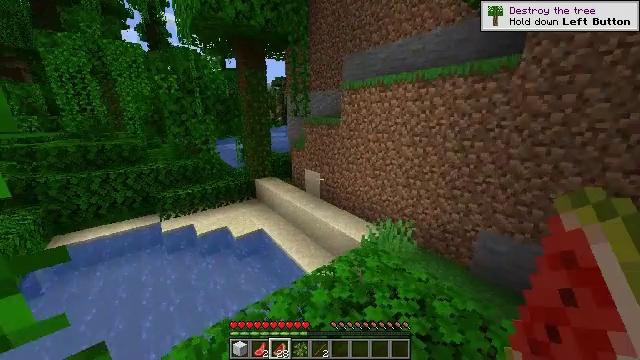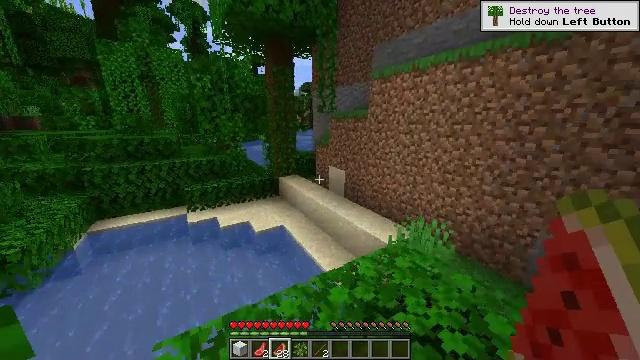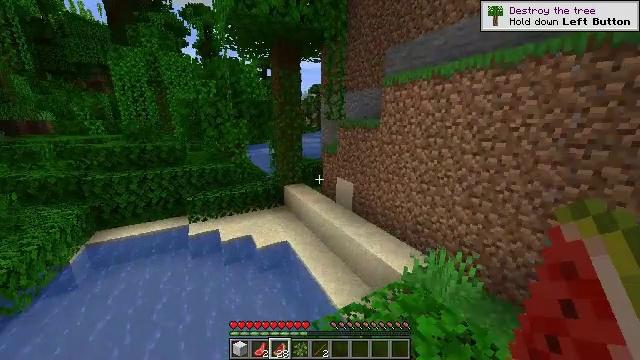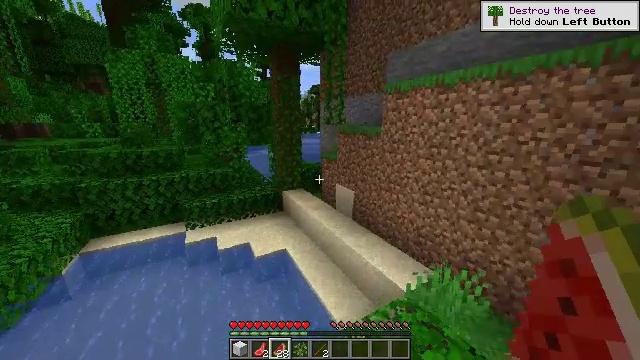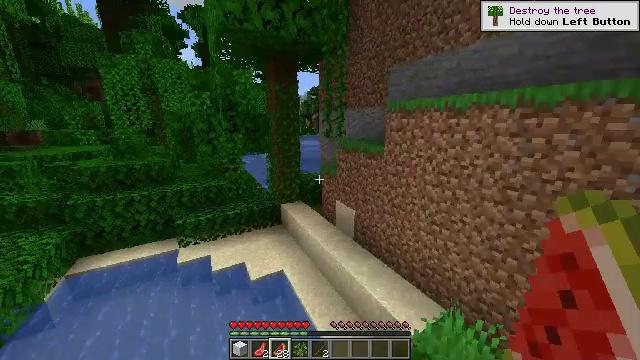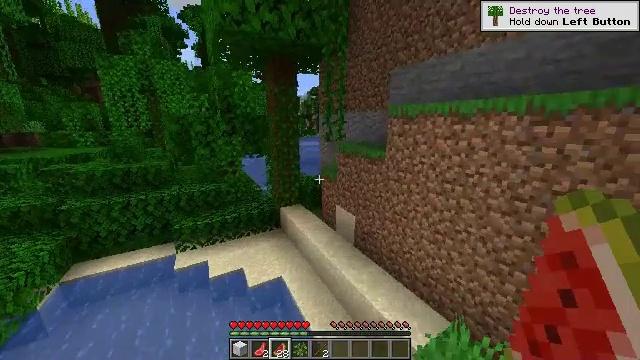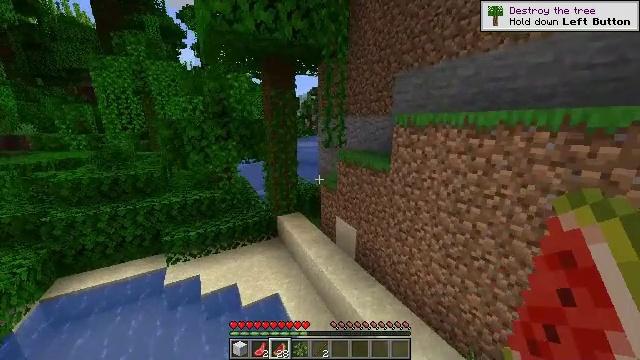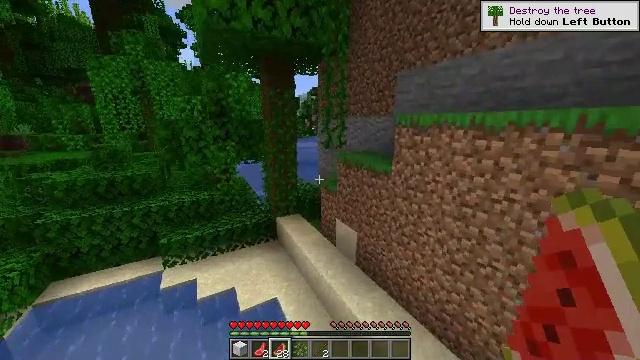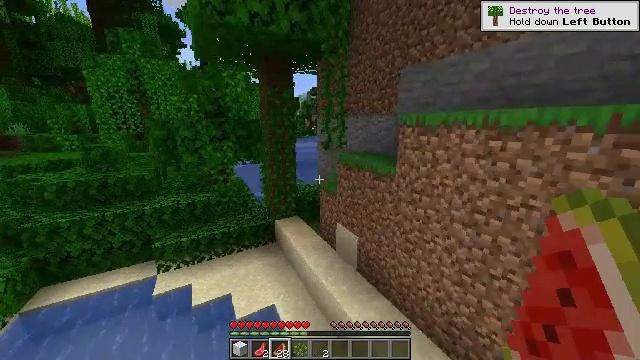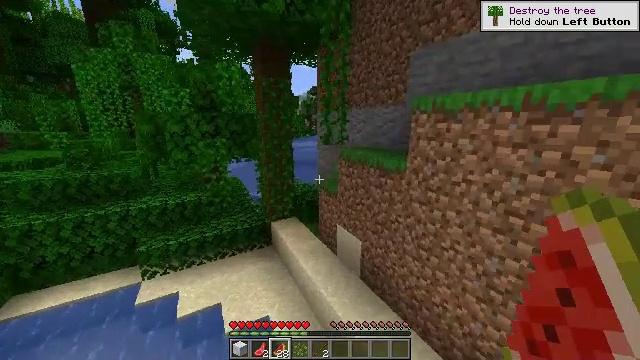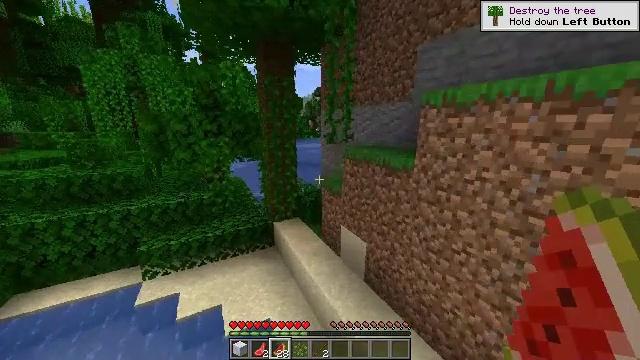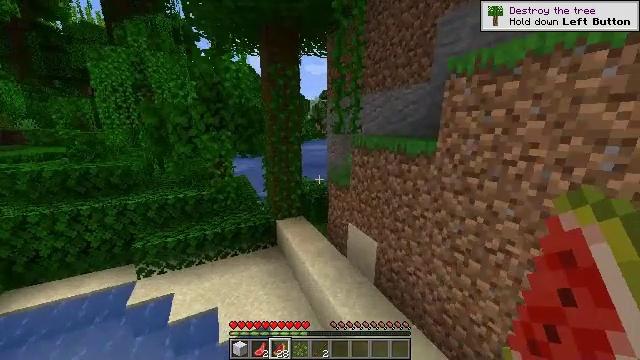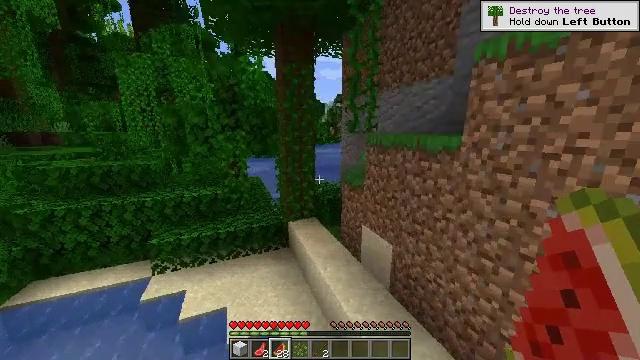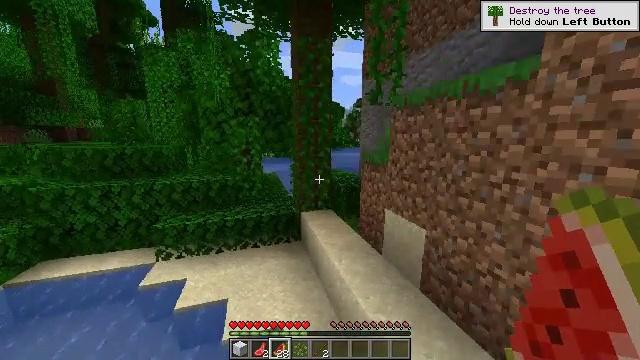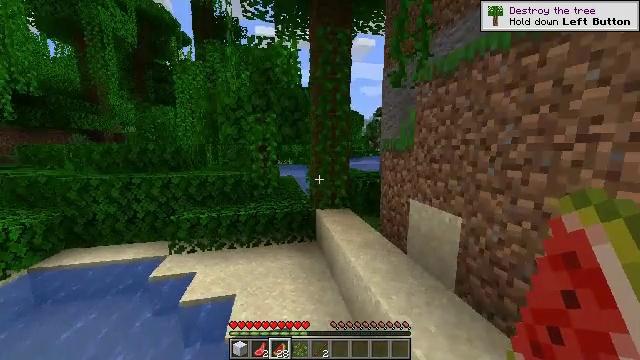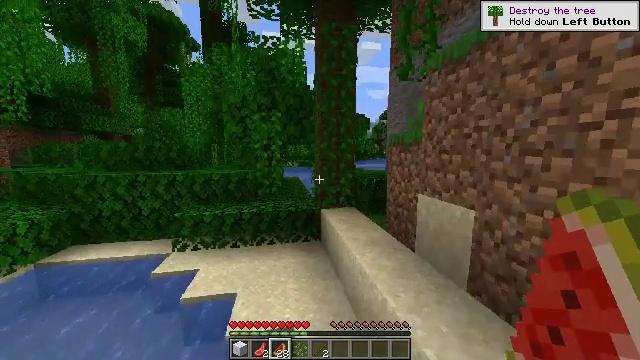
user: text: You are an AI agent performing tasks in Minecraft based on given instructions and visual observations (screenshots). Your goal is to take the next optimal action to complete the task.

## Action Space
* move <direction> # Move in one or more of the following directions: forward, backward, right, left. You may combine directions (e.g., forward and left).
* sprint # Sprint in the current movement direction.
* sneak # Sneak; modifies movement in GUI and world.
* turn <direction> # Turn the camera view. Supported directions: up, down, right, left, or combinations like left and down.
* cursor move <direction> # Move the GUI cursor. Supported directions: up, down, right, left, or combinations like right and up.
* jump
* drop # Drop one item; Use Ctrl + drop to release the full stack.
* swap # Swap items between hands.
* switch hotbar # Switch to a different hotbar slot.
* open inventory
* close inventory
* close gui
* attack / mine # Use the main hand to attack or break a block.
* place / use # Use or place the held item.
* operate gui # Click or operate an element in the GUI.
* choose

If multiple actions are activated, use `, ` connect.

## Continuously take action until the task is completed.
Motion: motion action
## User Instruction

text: Hunt animals.
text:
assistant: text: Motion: move forward, sprint, turn left and up, jump
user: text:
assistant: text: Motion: move forward, sprint, turn left, jump
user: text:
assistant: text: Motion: move forward, sprint, jump
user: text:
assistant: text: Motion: move forward, sprint, jump
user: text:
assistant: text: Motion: move forward, sprint, jump
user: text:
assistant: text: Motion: move forward, sprint, jump
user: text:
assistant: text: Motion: move forward, sprint, jump
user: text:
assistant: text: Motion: move forward, sprint, jump
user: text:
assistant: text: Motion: move forward, sprint, jump
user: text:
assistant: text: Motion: move forward, sprint, turn left, jump
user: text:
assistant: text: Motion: move forward, sprint, turn left, jump
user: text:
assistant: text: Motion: move forward, sprint, turn left and up
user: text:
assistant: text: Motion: move forward, sprint, turn left and up
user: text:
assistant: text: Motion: move forward, sprint, turn left and up
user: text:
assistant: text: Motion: move forward, sprint, turn left
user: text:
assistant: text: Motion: move forward, sprint
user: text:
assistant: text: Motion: move forward, sprint
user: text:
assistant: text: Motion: move forward, sprint, turn right
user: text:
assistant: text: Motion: move forward, sprint, turn right
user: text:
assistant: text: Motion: move forward, sprint, turn right, jump
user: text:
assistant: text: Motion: move forward, sprint, turn right, jump
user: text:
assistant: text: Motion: move forward, sprint, turn right, jump
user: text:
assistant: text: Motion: move forward, sprint, turn right, jump
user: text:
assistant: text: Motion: move forward, sprint, turn right, jump
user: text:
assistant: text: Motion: move forward, sprint, turn right, jump
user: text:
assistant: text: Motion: move forward, sprint, turn right
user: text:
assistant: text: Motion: move forward, sprint, turn right, jump
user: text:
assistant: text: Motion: move forward, sprint, jump
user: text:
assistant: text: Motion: move forward, sprint, turn down, jump
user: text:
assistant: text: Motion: move forward and move right, sprint, turn down, jump